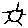
Label: sun